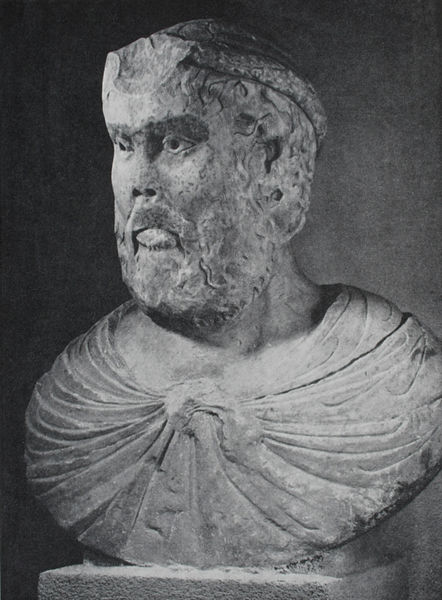
Titel: Die sogenannte Suessa-Büste (Taddeo da Suessa) - Skulptur für die Brückentoranlage von Capua
Standort: Capua
Institution: Museo Campano
Schlagwörter: kopf, mann, umhang, frisur, grau, marmor, mund, nase, ohr, schwarz, stirn, weiss, blick, bart, augen, bärtig, falten, gesicht, haupt, knoten, sockel, stein, vollbart, bildnis, portrait, porträt, gewand, haare, stoff, augenbrauen, brustbild, lippen, locken, ohren, rund, skulptur, seitlich, wangen, zerstörung, ernst, büste, pupillen, faltenwurf, plastik, raffung, foto, portait, stilisiert, kranz, fragment, halbprofil, schultertuch, antik, toga, griechisch, grautöne, fraktur, geknotet, römisch, tonsur, bruch, schäden, beschädigt, faten, nae, portraitbüste, porträtbüste, brückentoranlage, capua, angegriffen, ännerkopf, geasicht